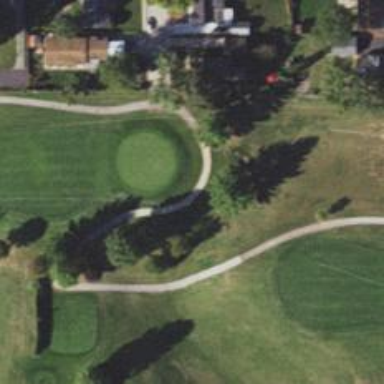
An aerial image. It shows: Service road designated as golf cart path.